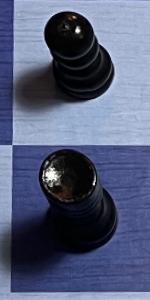
Label: Rook_Black